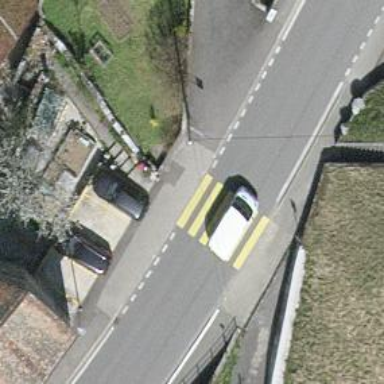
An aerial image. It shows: Marked zebra crossing on the road. The crossing is indicated by zebra markings.